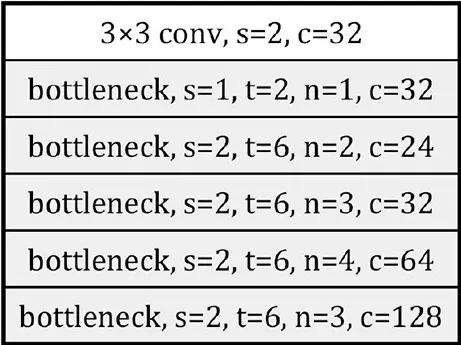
The compact MobileNet v2 backbone.
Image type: chart (chart)